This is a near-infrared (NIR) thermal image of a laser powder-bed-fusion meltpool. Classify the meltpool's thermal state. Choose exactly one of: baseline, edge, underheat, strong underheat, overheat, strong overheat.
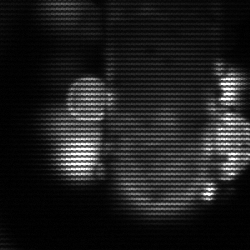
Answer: strong underheat